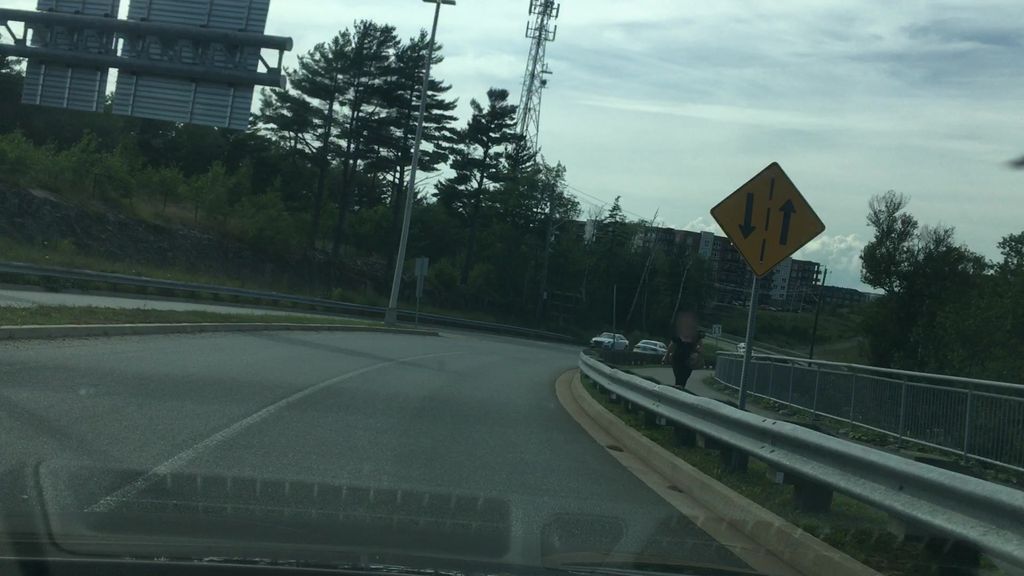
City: halifax